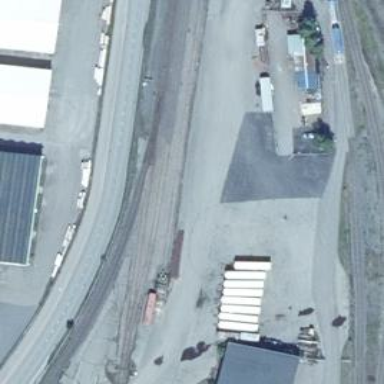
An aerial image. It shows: Railway spur service.